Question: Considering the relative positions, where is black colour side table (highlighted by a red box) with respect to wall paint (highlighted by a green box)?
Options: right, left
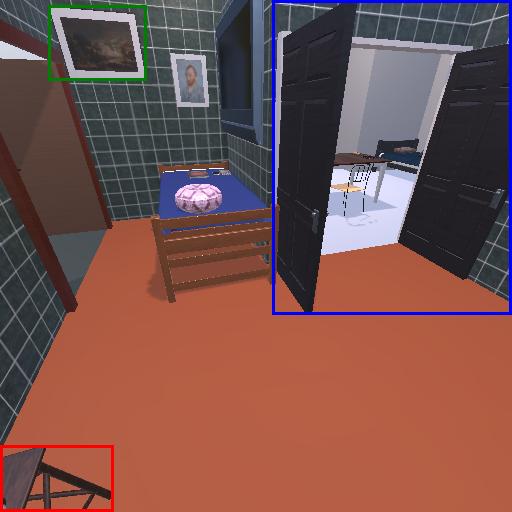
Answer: right